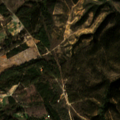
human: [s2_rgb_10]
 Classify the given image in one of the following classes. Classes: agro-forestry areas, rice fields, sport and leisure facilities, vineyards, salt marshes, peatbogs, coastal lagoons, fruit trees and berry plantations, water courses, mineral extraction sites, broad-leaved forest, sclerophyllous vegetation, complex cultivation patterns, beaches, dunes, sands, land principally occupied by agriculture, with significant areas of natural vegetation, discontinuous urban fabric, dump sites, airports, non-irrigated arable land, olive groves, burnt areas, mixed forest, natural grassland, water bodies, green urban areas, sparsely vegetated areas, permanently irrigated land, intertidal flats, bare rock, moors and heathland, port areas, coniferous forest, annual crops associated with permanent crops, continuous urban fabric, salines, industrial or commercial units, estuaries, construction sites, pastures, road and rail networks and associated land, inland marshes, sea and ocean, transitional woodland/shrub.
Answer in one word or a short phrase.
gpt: land principally occupied by agriculture, with significant areas of natural vegetation, coniferous forest, transitional woodland/shrub